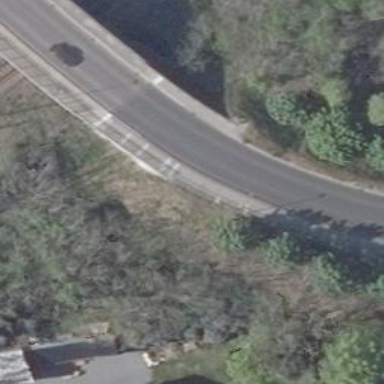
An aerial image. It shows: Left sidewalk along asphalt tertiary road.